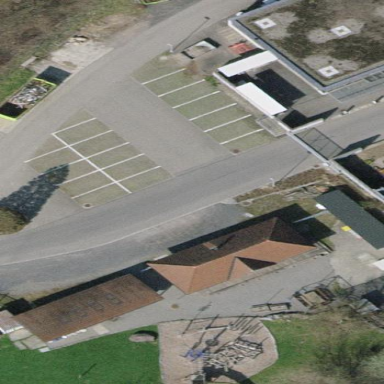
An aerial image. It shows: Parking area with asphalt surface.